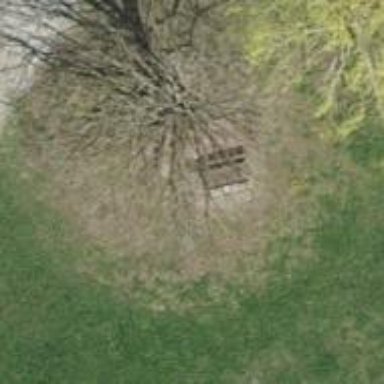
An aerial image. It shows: Picnic table located in leisure land area.